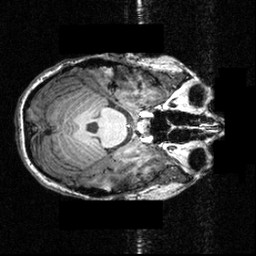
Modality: T1w
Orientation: axial
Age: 20
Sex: female
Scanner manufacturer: siemens
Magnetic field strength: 3.951 T
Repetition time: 1.5 s
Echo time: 0.00335 s